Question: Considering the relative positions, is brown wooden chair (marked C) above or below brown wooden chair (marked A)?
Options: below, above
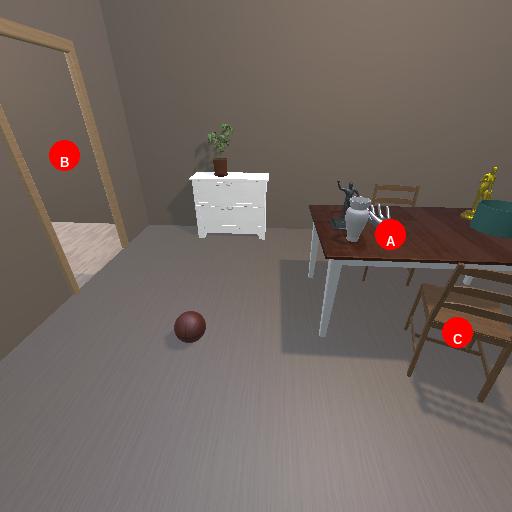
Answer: below